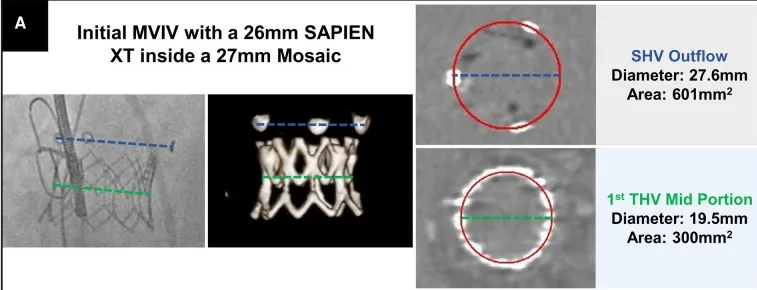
Fluoroscopic, CT volume-rendered, and multiplanar reformats CT images aligned with the THV illustrating the successive procedural steps with the initial MVIV The green line represents the mean diameter of the first.
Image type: radiology (ct)